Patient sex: F
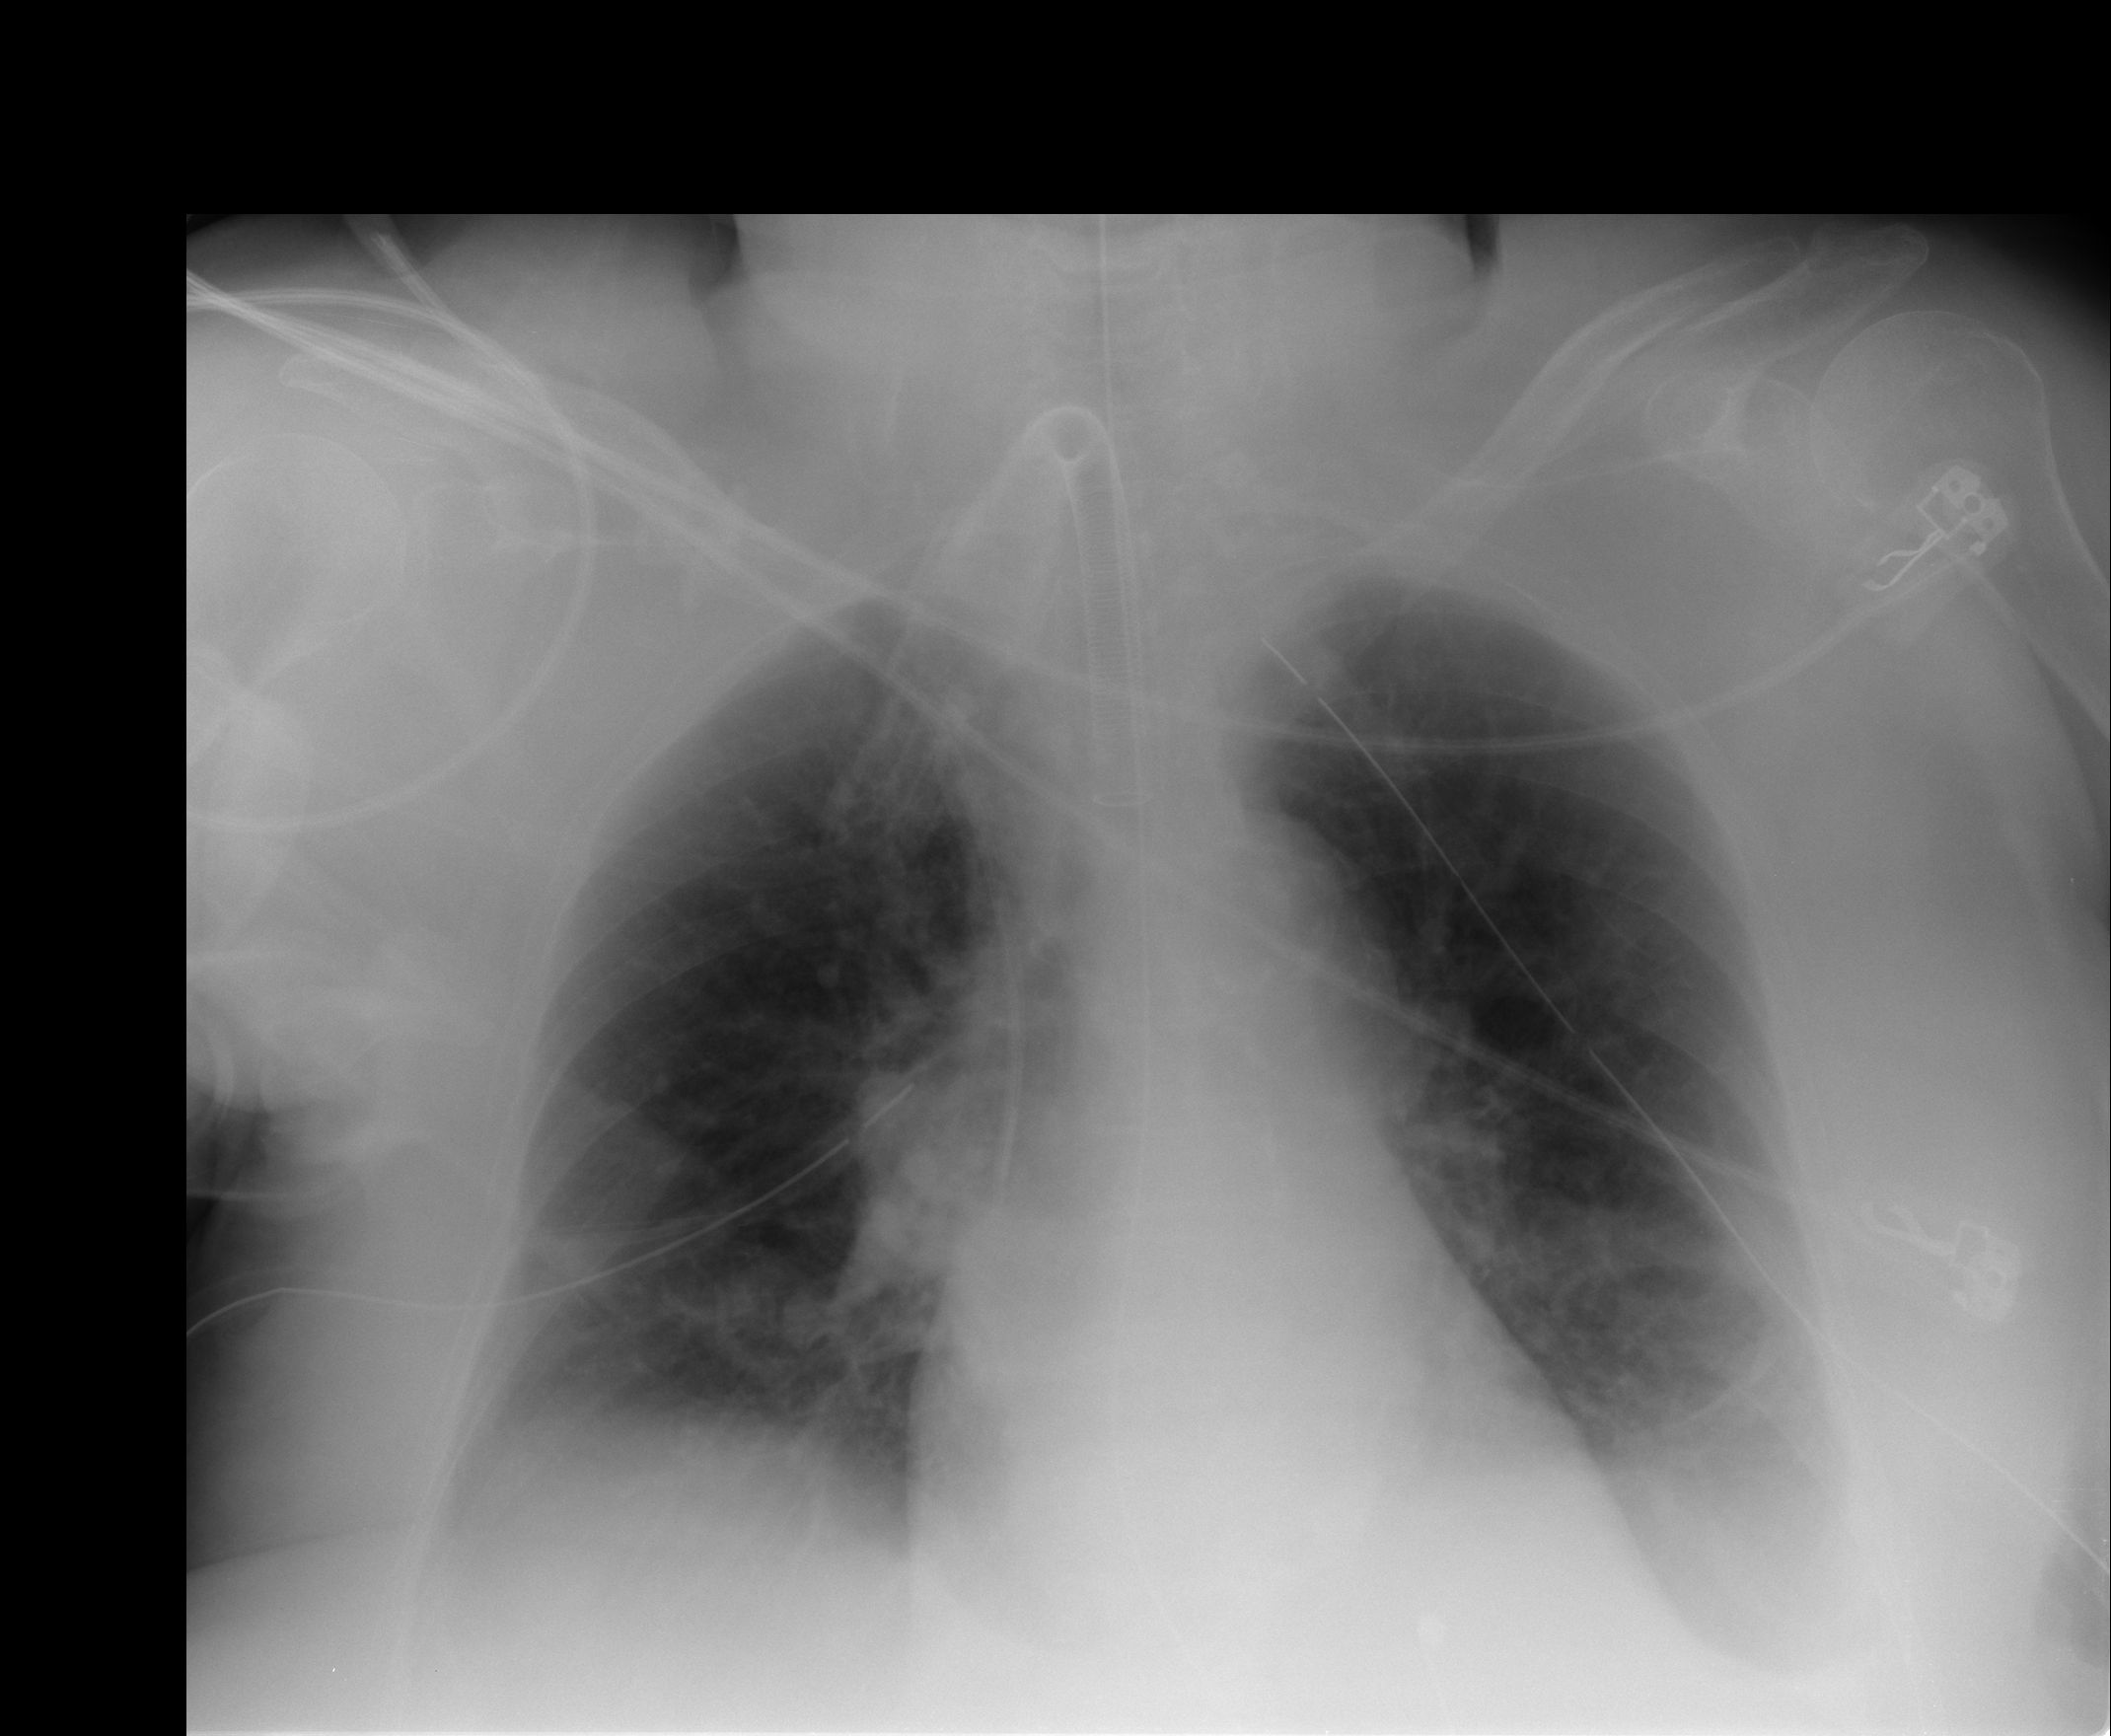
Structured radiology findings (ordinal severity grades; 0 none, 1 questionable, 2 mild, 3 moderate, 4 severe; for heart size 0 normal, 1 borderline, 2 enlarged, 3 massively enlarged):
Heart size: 0
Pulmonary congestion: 0
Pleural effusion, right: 1
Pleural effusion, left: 2
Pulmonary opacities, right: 0
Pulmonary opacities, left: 0
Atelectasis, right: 2
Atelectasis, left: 3